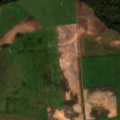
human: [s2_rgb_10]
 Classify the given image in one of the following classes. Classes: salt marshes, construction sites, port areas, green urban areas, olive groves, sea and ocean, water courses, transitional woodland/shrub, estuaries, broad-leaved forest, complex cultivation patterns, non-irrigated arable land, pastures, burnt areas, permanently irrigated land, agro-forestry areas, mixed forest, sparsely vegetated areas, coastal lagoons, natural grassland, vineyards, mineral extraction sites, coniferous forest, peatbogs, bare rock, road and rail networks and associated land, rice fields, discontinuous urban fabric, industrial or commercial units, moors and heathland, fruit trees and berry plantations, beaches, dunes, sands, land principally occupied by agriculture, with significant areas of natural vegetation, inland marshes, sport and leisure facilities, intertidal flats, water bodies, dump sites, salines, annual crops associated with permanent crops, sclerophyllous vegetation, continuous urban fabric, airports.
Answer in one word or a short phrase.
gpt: non-irrigated arable land, coniferous forest, mixed forest